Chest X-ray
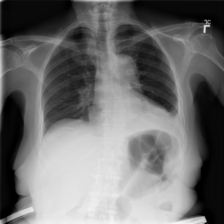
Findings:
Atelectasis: positive
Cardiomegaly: negative
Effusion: positive
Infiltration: negative
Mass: negative
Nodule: negative
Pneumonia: negative
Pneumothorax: negative
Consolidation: positive
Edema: negative
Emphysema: negative
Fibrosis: negative
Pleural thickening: negative
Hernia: negative